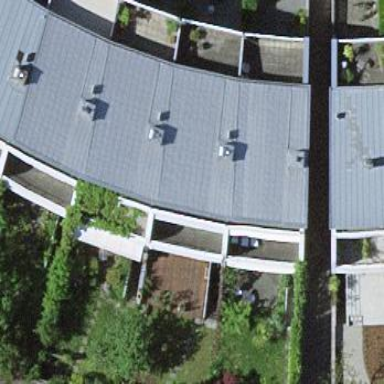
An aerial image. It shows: Flat roof terrace building.